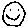
Label: smiley face